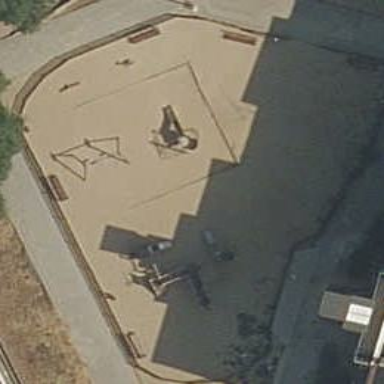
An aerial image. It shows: Playground area for leisure activities on the land.